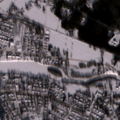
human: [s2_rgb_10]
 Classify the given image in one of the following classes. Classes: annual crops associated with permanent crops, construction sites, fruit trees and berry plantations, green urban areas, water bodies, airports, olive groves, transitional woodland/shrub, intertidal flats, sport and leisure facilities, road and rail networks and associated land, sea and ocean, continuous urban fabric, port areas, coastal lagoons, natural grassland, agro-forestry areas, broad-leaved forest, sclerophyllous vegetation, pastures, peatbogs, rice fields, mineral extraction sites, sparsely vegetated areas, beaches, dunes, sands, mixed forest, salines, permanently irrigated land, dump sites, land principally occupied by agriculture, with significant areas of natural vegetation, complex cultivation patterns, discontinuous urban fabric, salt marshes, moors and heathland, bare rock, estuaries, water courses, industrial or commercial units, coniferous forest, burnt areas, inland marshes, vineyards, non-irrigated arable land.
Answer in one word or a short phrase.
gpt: discontinuous urban fabric, industrial or commercial units, land principally occupied by agriculture, with significant areas of natural vegetation, coniferous forest